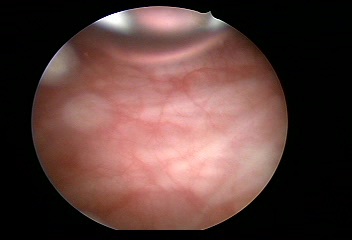
Modality: WLC
Class: Foreign bodies
Subclass: AirBubble
Bladder cancer association: No
Annotated structures: Air bubble